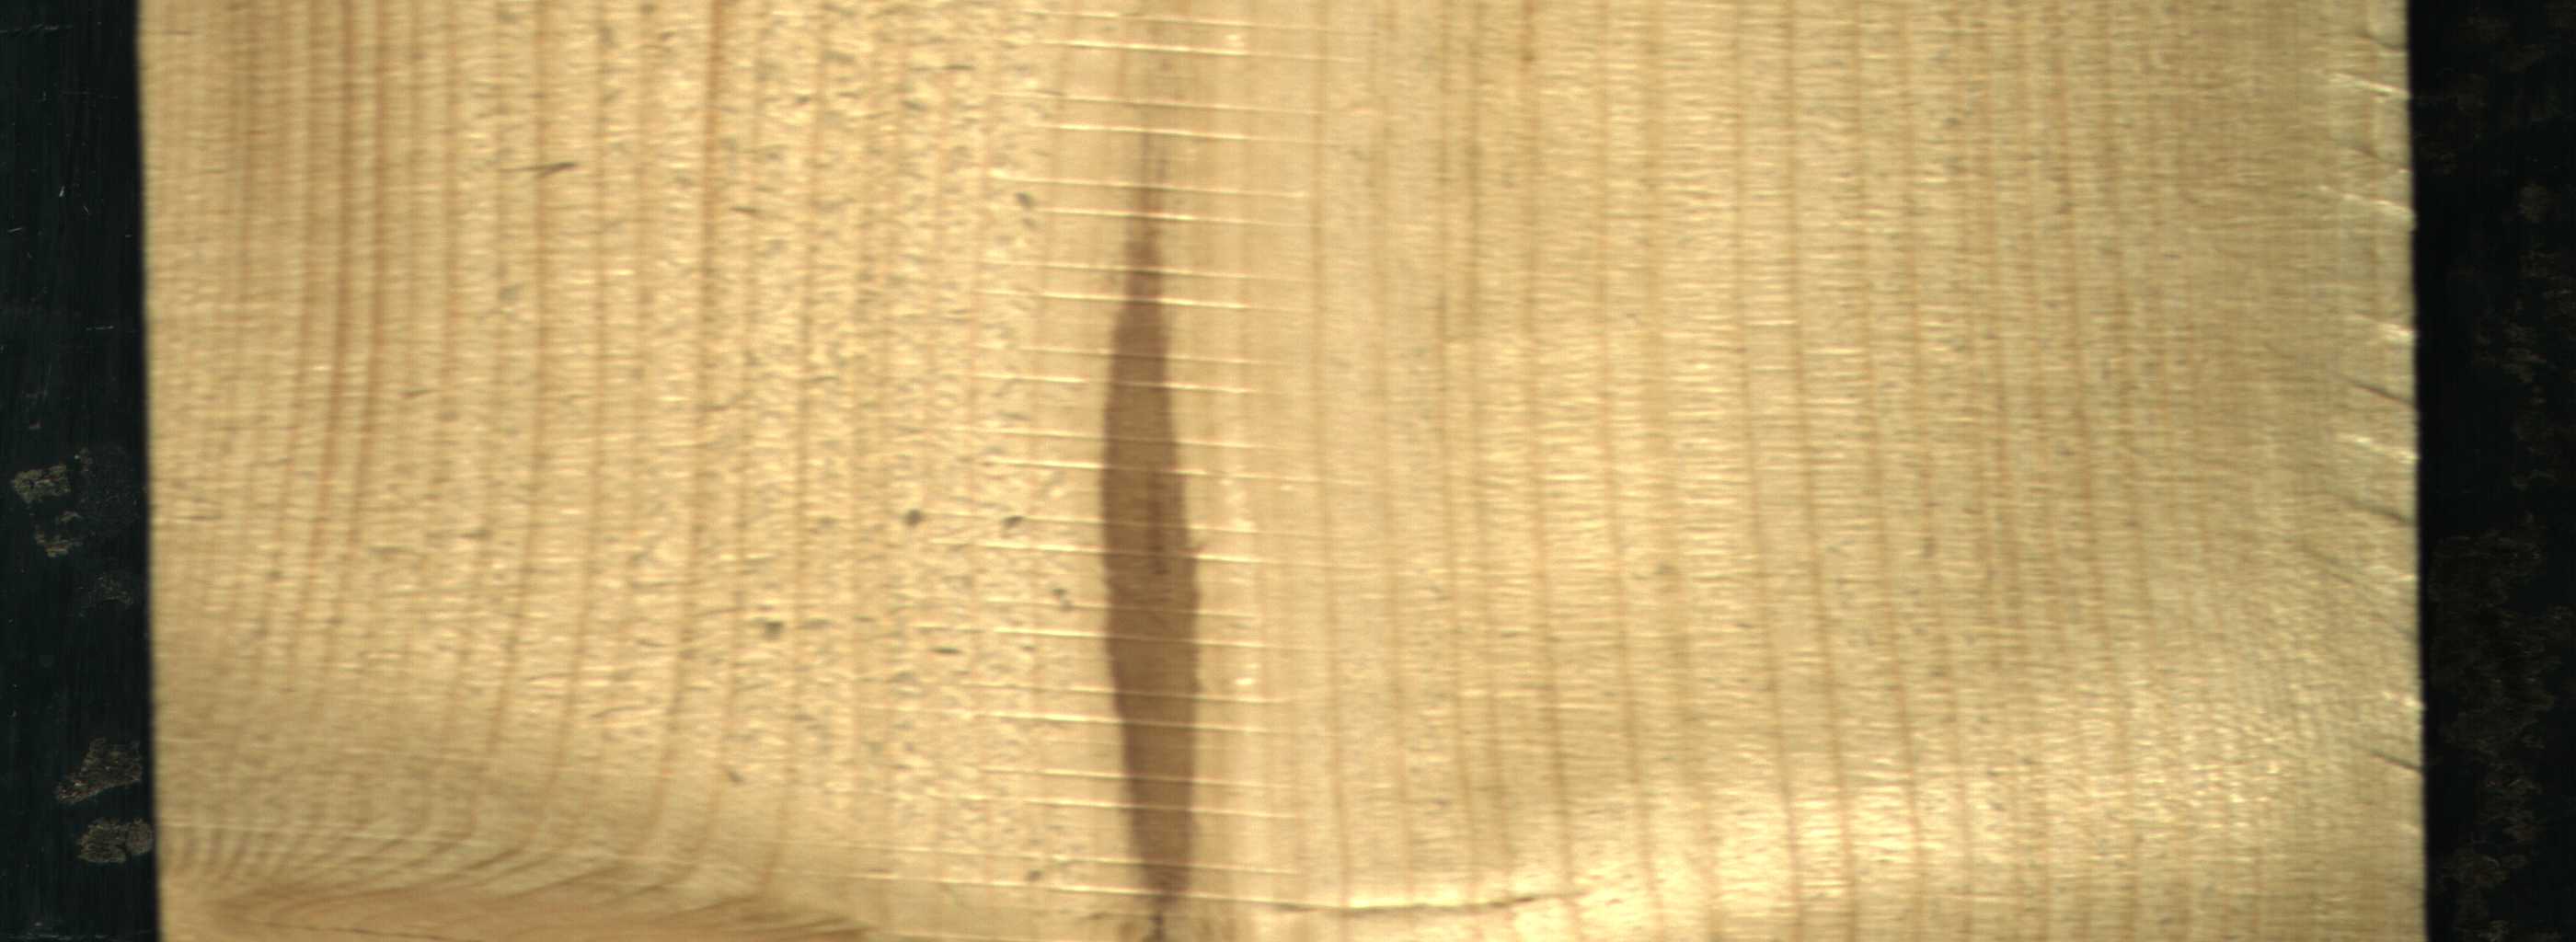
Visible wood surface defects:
Marrow
Live_Knot